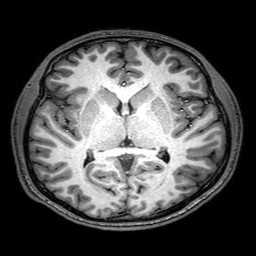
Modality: T1w
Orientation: coronal
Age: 20
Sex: male
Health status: healthy
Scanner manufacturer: philips
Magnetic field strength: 3 T